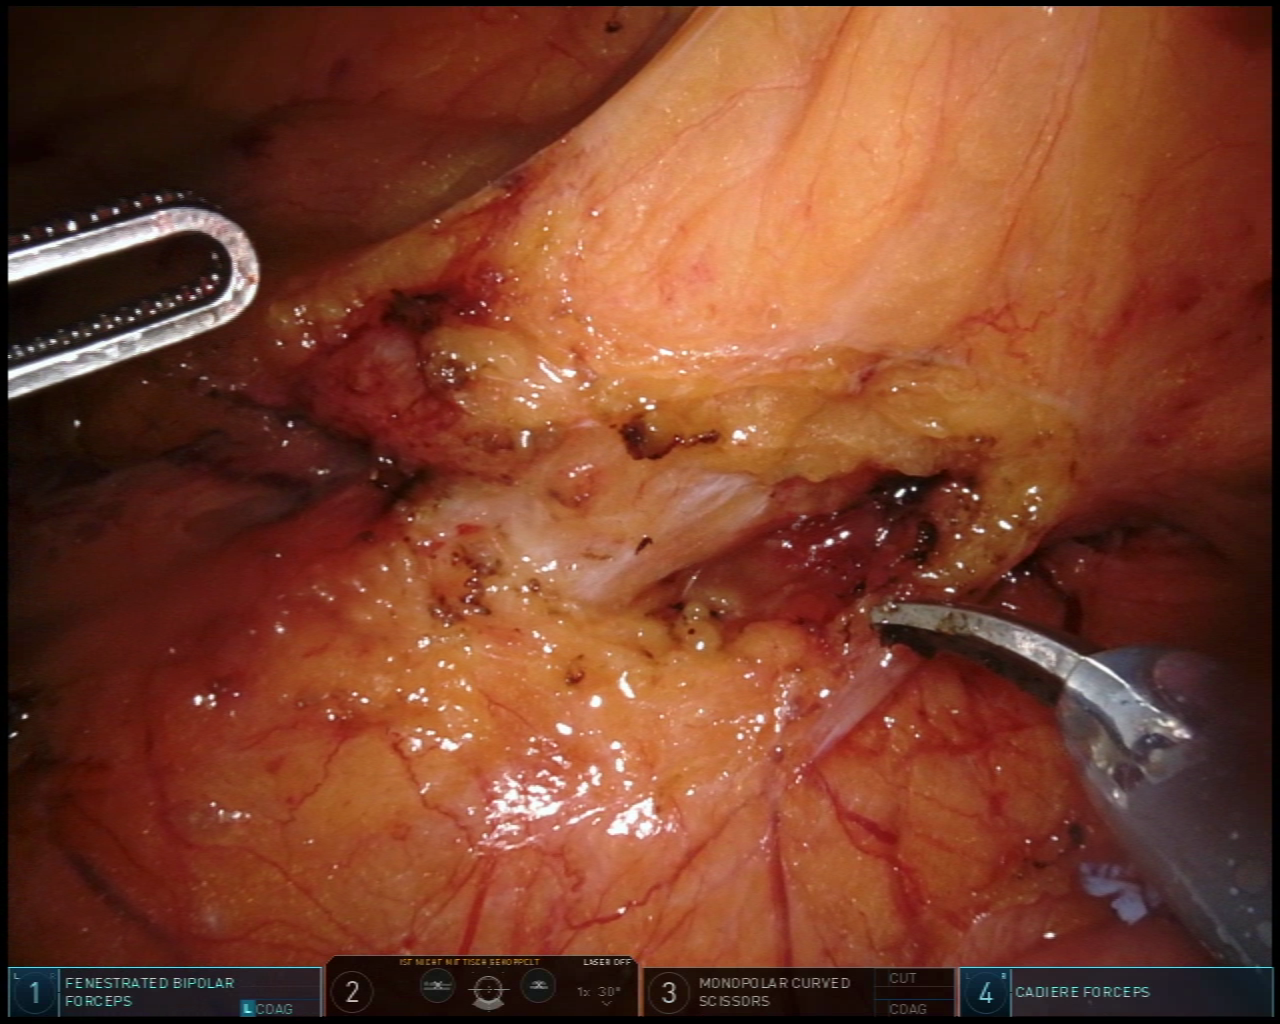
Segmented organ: inferior_mesenteric_artery
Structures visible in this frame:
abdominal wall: no
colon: no
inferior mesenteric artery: yes
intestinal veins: no
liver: no
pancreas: no
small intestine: no
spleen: no
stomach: no
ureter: no
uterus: no
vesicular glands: no